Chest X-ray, PA view. Patient: 63 years old, sex M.
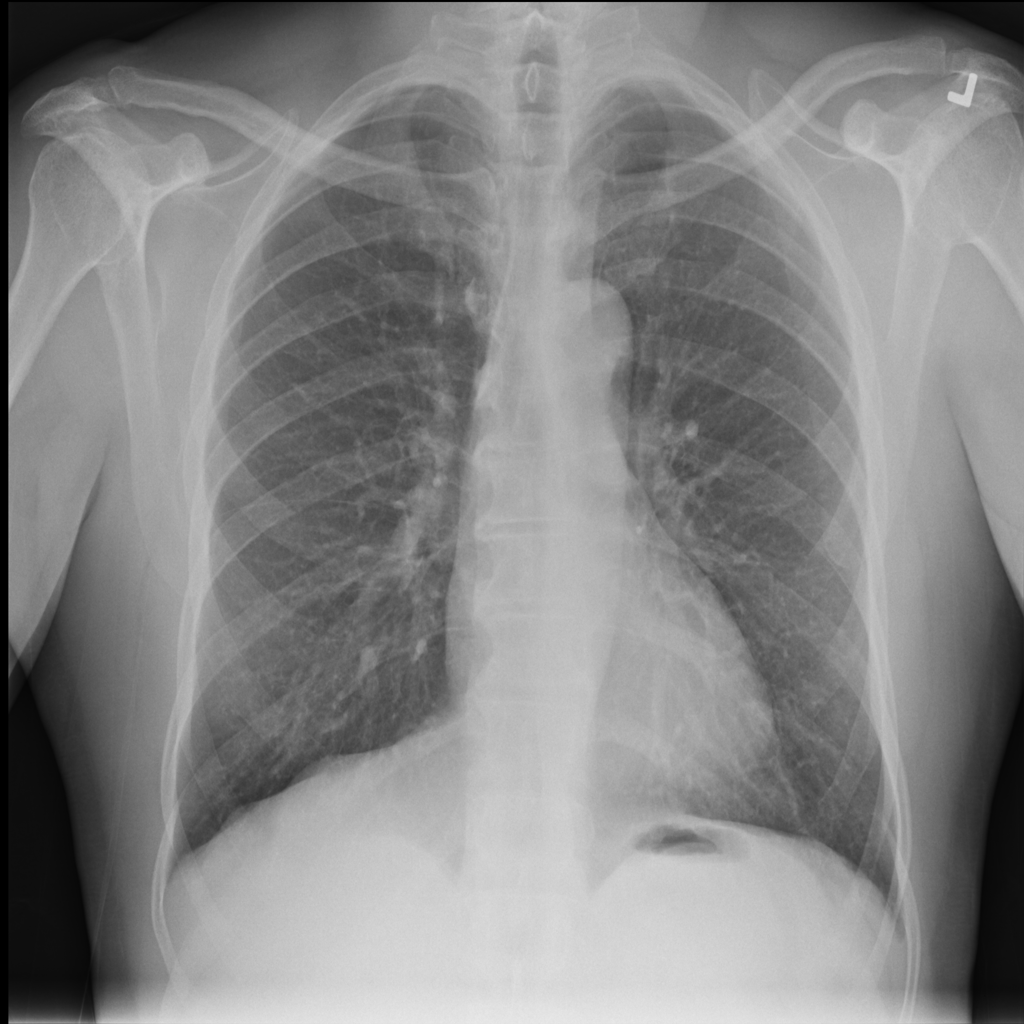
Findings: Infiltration